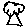
Label: tree